Question: my question is how would you do it to make a code as,
i need a list with players[unique] and for every player i got these coords [x, z]
but for every player there can be more than 1 coordinates[x,z]
i need to save it easly and i have to check the coords of the players every time they trigger an event...
so i have no idea where to start
my english aint good so i gonne try to draw it a little for you hehe

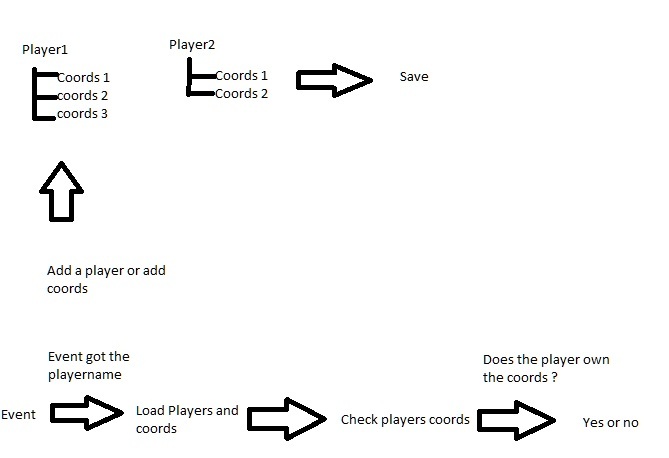
Answer: this one is resolved
made 2 classes Coordinate and Player and made in player an arraylist of coordinate
in the main class i make an arraylist of player...
Saving happens with xml
thx anyway for the help !